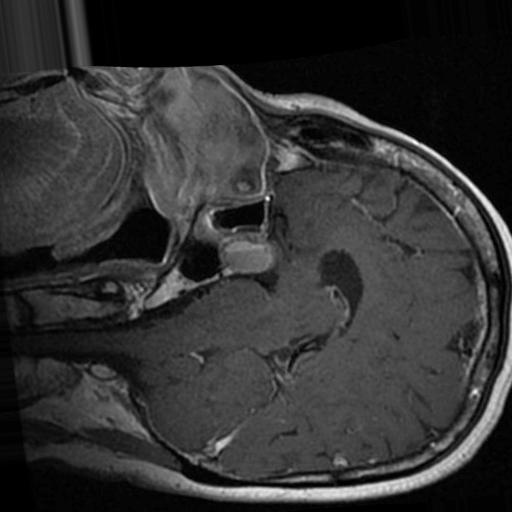
Label: brain_tumor